七年级 · 度量几何学
探究数轴上两点之间的距离与这两点的对应关系.

(1) 观察数轴, 填空: 点 $\mathrm{A}$ 与点 $\mathrm{B}$ 的距离是 \$ \qquad \$ ; 点 $\mathrm{C}$ 与点 $\mathrm{B}$ 的距离是 \$ \qquad \$
我们发现：在数轴上, 如果点 $\mathrm{M}$ 对应的数为 $m$, 点 $\mathrm{N}$ 对应的数为 $n$, 那么点 $\mathrm{M}$ 与点 $\mathrm{N}$ 之间的距离 $M N$ 可表示为 \$ \qquad \$ (用 $m, n$ 表示).

（2）根据你发现的规律, 解决下列问题：数轴上表示 $x$ 和 2 的两点之间的距离是 3 , 则求 $x$ 的值:

(3) 根据你发现的规律, 利用逆向思维解决下列问题:

(1)若 $|x-2|=5$, 则 $x$ 的值是多少?

(2) 若 $|x+3|=|2 x-4|$, 则 $x$ 的值是多少?
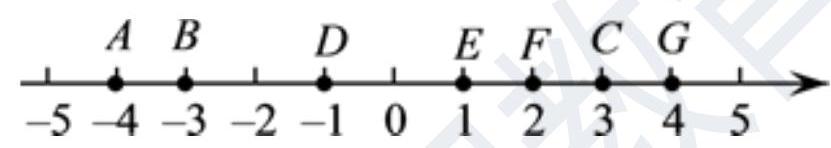
答案: ) $2 ; 5 ; m-n$

（2）解: $\because$ 数轴上表示 $\mathrm{x}$ 和 2 的两点之间的距离是 3 ,

$\therefore|x-2|=3$

$\therefore x=5$ 或 -1

(3) 解: (1) $|x-2|=5$ 表示的意思是 $\mathrm{x}$ 和 2 的两点之间的距离是 5 , 而与 2 距离 5 个单位长度的是 7 或 -3,

$\therefore x=7$ 或 -3 .

(2) $x+3=2 x-4$

$$
\begin{gathered}
x=7 \\
x+3=-2 x+4 \\
3 x=1 \\
x=\frac{1}{3}
\end{gathered}
$$